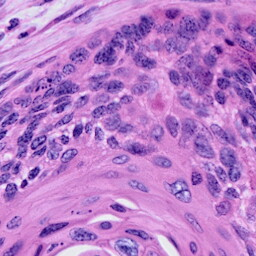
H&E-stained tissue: Cervix